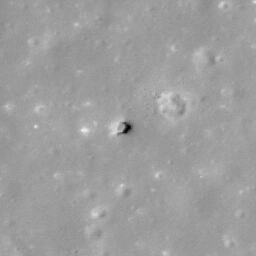
Pit: Kepler 2
Host crater: Kepler
Host type: impact_melt
Lunar coordinates: latitude 8.272, longitude 322.025